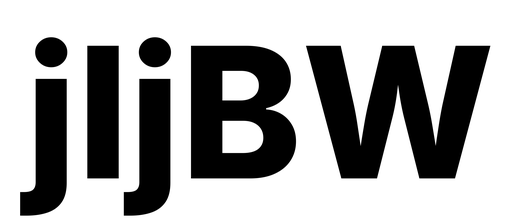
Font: Inter_ExtraBold